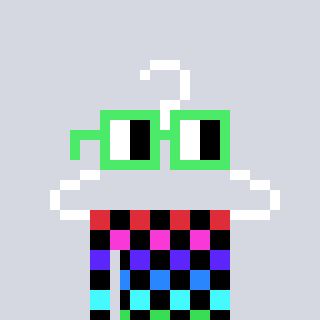
a pixel art character with square light green glasses, a hanger-shaped head and a teal-colored body on a cool background